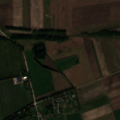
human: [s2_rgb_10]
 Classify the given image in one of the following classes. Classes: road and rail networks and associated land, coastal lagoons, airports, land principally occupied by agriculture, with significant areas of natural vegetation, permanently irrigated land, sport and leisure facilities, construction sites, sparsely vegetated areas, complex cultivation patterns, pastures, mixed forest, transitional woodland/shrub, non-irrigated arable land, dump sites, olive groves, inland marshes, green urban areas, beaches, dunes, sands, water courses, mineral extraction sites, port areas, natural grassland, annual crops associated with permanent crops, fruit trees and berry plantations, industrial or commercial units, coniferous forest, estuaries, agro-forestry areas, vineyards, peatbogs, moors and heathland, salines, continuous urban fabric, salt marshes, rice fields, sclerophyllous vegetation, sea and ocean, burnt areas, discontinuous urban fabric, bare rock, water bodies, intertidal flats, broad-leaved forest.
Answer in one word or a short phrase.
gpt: discontinuous urban fabric, road and rail networks and associated land, non-irrigated arable land, complex cultivation patterns